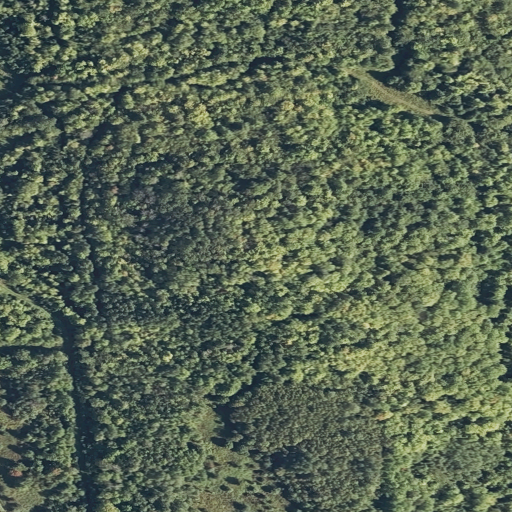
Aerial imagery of mountain in Maine named Sugar Loaf containing deciduous forest, mixed forest, and pasture